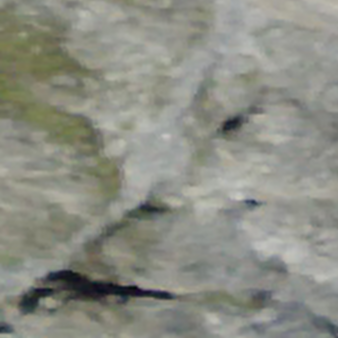
Label: other